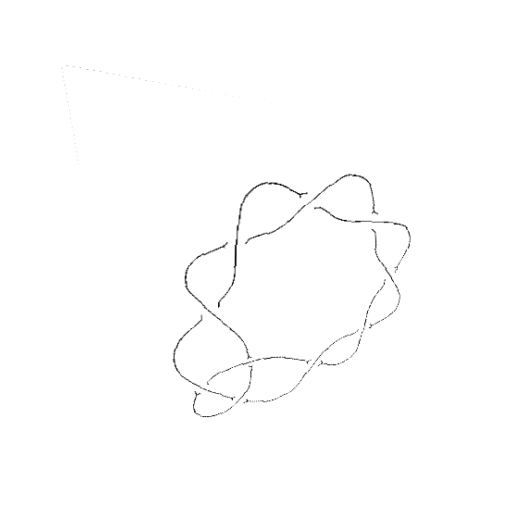
Crossing number: 10